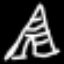
Label: The Eiffel Tower